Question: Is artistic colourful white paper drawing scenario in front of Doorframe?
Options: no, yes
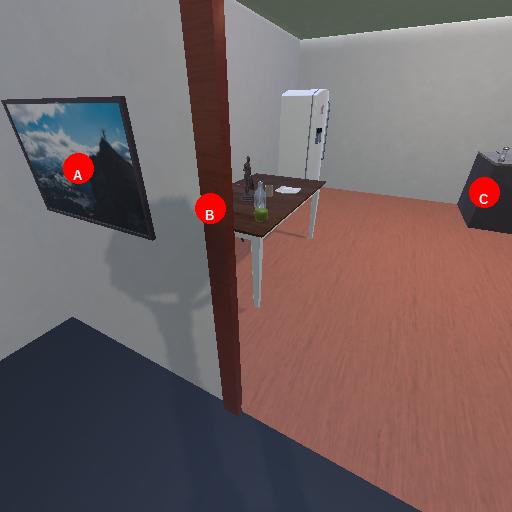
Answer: no